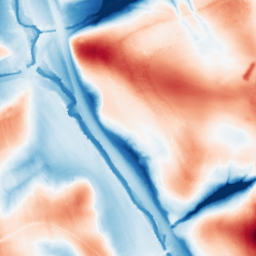
Category: edge_preserving
Decomposition family: guided
Decomposition parameters: radius: 32
eps: 0.01
Upsampling method: bicubic_3x
Upsampling parameters: scale: 3
Upsampling scale: 3